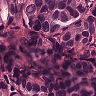
Metastatic tissue present: yes